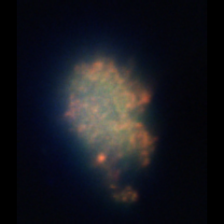
Taxon: Unknown_detritus
Group: Unknown